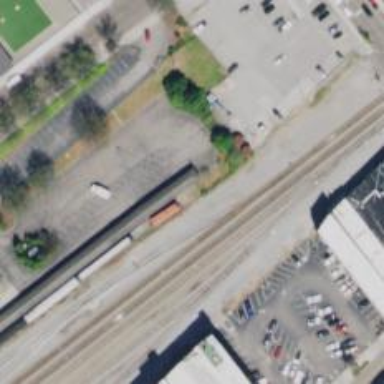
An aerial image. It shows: Railway siding for service.